Aerial crown-view tile of a tropical tree (Barro Colorado Island, Panama), acquired 20250317:
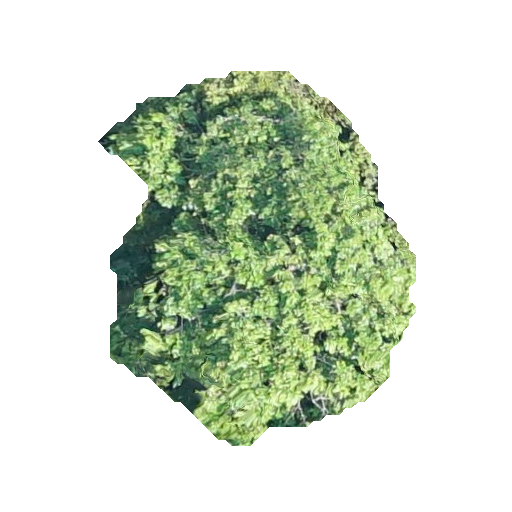
Species: Simarouba amara
GBIF accepted scientific name: Simarouba amara
Crown area: 126.607 m²